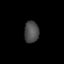
Tissue: prostate
Cell type: T cells
Senescence score: 0.7765
Nuclear area (px): 311
Mean DAPI intensity: 76.199